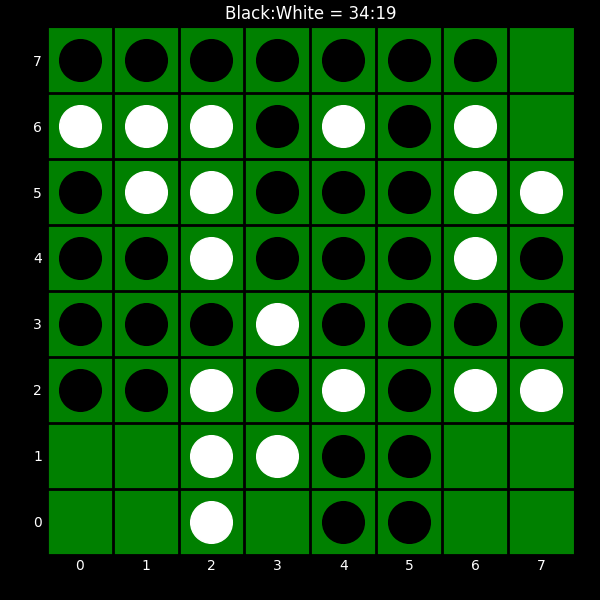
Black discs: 34
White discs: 19